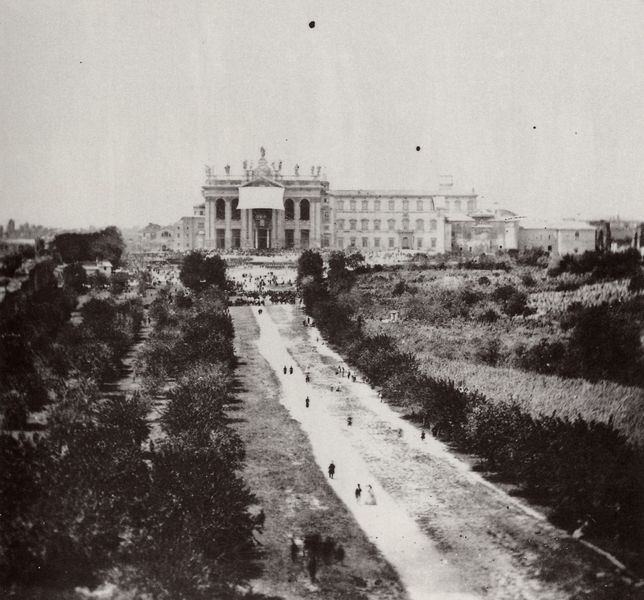
Titel: Päpstlicher Segen von S. Giovanni in Laterano
Künstler: Italienischer Photograph
Standort: Rom
Institution: Archivio Fotografico Nazionale (Fondo Valenziani)
Schlagwörter: baum, himmel, schatten, weiß, bäume, landschaft, menschen, sand, stadt, fenster, hintergrund, licht, schwarz, strasse, säulen, anlage, dach, gebäude, haus, park, schloss, tuch, weg, wiese, fest, versammlung, feld, häuser, natur, büsche, sträucher, anhöhe, skulptur, ansicht, fassade, passanten, laufen, spuren, giebel, allee, hecke, platz, vogelperspektive, figuren, banner, plastik, hoch, tor, foto, fotografie, photographie, palast, schwarzweiss, plakat, menschenmenge, österreich, altar, photo, flecken, skulpturen, statuen, sicht, portikus, alle, etagen, spaziergänger, prunk, fotographie, wals, regierungssitz, staatsoper, stasse, historisches gebäude, alast, fote